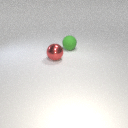
large red metal sphere in front of large green rubber sphere